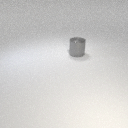
large gray metal cylinder